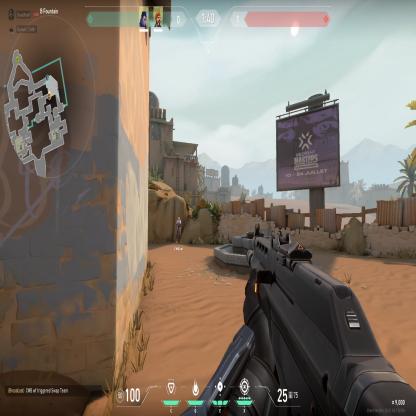
Label: teammate